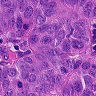
Metastatic tissue present: yes